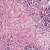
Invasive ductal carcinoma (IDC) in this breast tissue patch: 1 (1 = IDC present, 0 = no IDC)